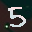
Label: 5